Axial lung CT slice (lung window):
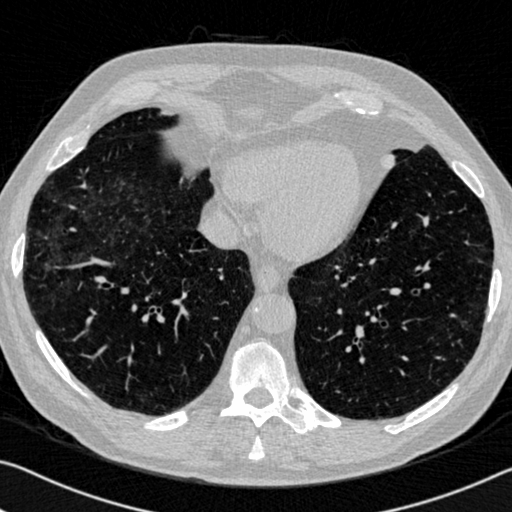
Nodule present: no